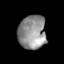
Tissue: skin
Cell type: Epithelial cells
Senescence score: 0.2853
Nuclear area (px): 919
Mean DAPI intensity: 143.748